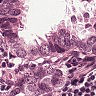
Metastatic tissue present: yes